Interaction volume radius: 5 \u00c5
Interaction volume height: 15 \u00c5
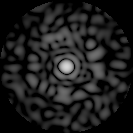
Disorder parameter: 0.9001